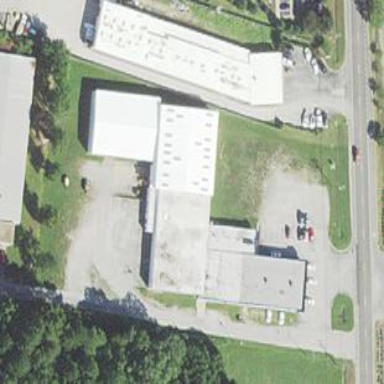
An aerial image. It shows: Commercial building.